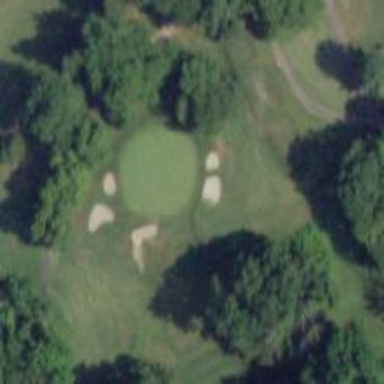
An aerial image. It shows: View of golf hole.